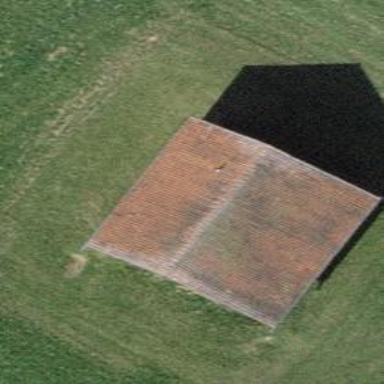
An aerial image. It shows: Gabled roof on farm auxiliary building.